Aerial crown-view tile of a tropical tree (Barro Colorado Island, Panama), acquired 20250512:
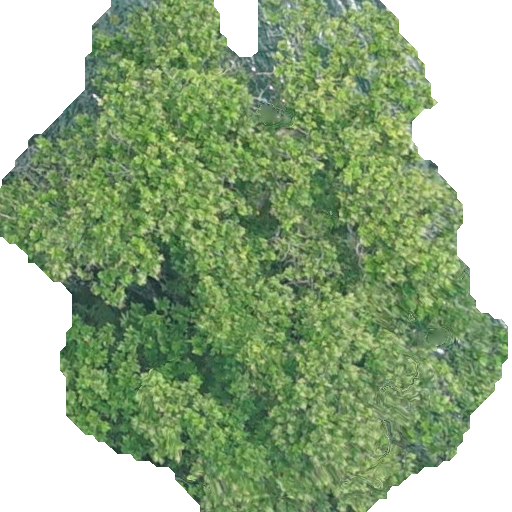
Species: Anacardium excelsum
GBIF accepted scientific name: Anacardium excelsum
Crown area: 282.727 m²